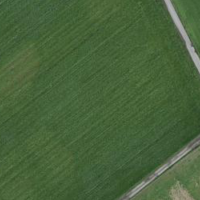
EUNIS habitat code: 52
Species observed at this site:
Brassica napus